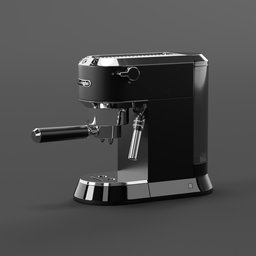
Label: appliances